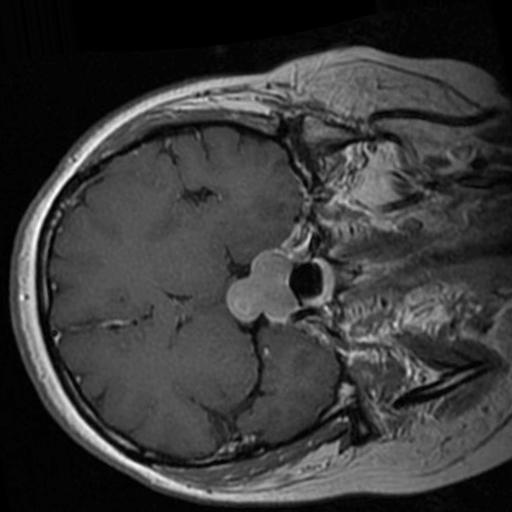
Label: brain_tumor